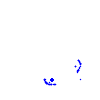
Particle: kaon